Field crop: maize
Growth stage: 1
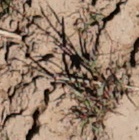
Species: lolium